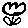
Label: flower